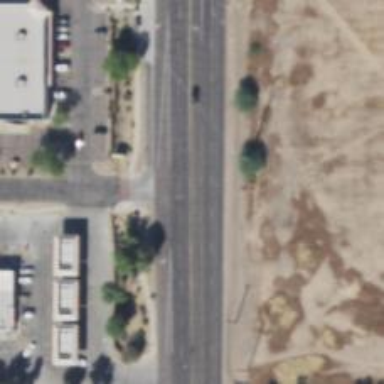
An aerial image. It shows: Secondary road with asphalt surface and sidewalk on the left.